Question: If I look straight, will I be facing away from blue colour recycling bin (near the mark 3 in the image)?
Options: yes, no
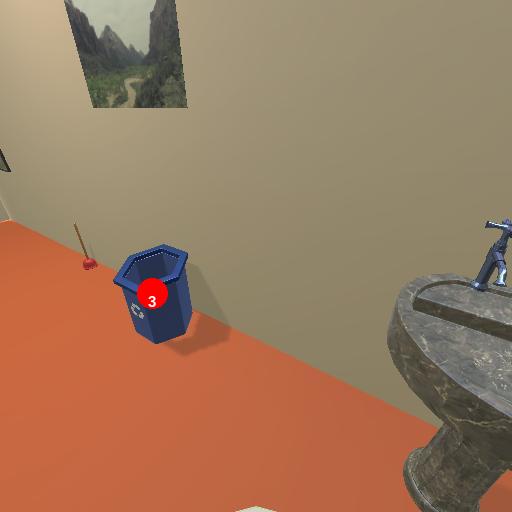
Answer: yes